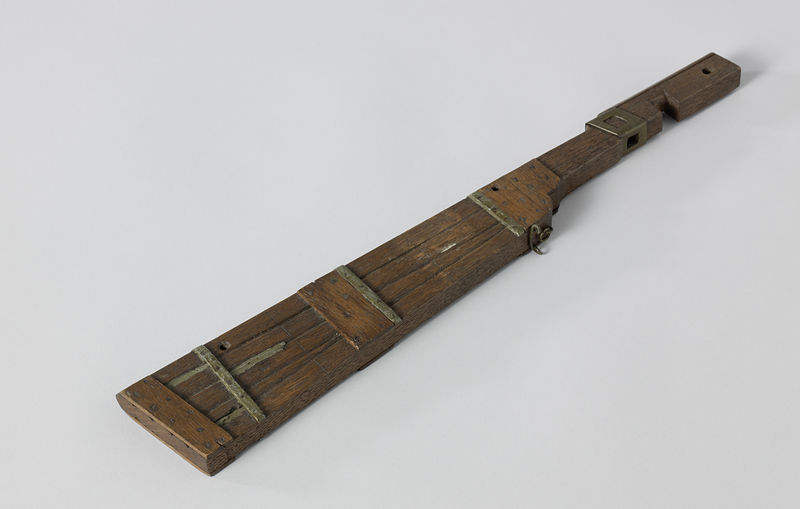
Titel: Model van een roer met dubbele kop
Standort: Amsterdam
Institution: Rijksmuseum
Schlagwörter: holz, paddel